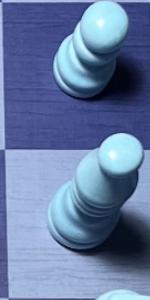
Label: Bishop_White